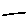
Label: line